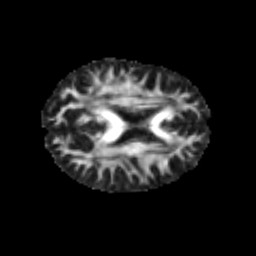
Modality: FA
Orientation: axial
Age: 23
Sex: male
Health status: healthy